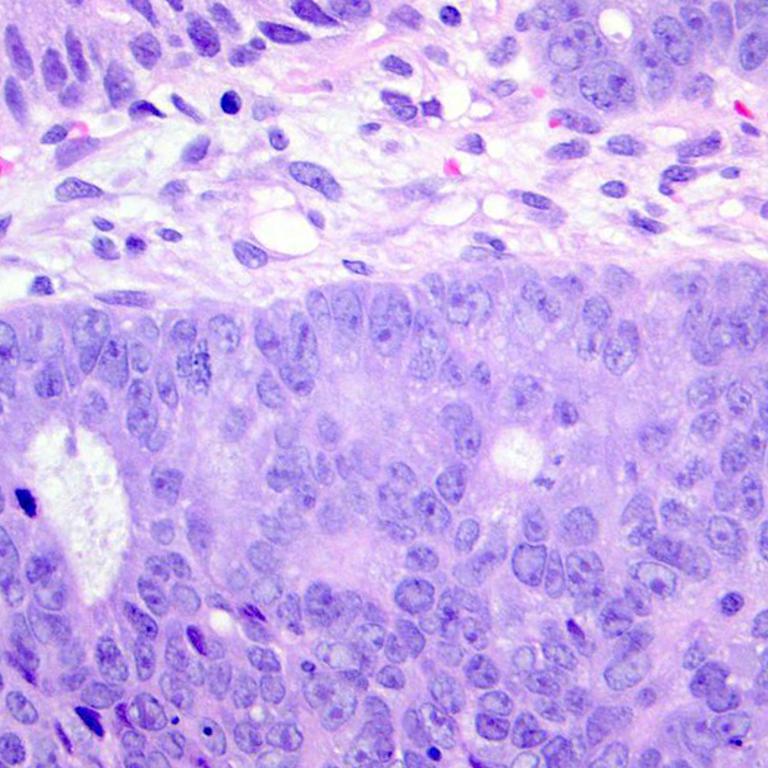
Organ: colon
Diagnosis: adenocarcinomas